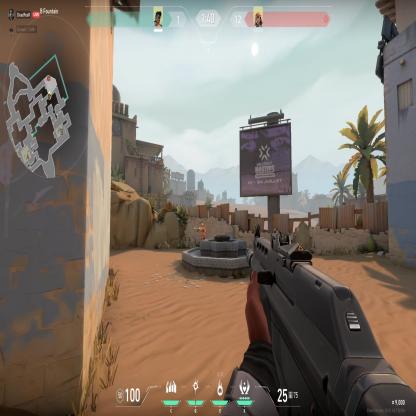
Label: enemy